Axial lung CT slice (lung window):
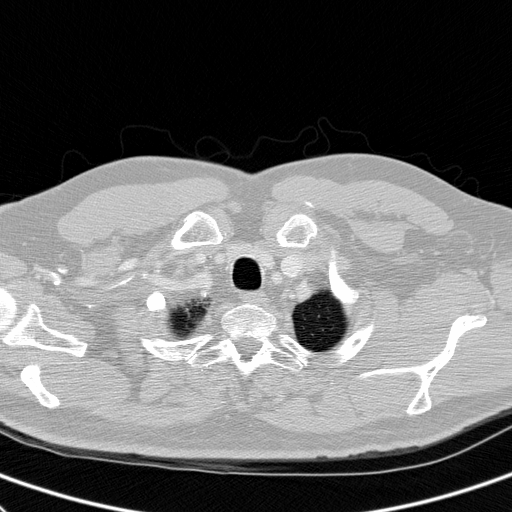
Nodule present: no